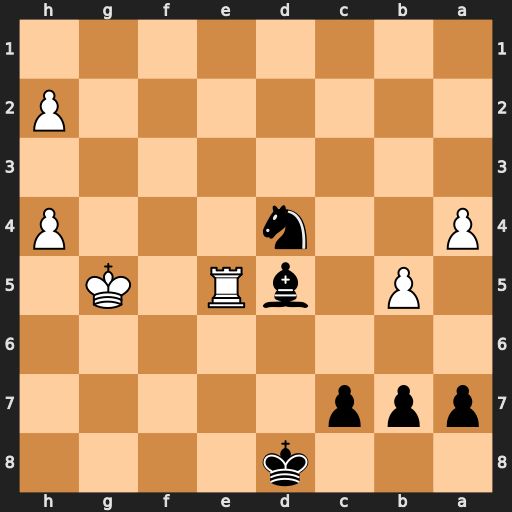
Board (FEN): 3k4/ppp5/8/1P1bR1K1/P2n3P/8/7P/8
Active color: b
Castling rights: -
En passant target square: -
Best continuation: Nf3+ Kf6 Nxe5